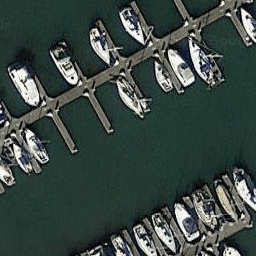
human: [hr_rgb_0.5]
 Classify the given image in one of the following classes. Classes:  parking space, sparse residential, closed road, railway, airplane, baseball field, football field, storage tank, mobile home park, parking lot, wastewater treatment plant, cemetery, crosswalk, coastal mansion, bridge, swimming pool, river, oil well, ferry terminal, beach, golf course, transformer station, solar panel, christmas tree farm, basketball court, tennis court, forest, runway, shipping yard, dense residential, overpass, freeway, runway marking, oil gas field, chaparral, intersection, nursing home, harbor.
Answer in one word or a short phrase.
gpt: harbor